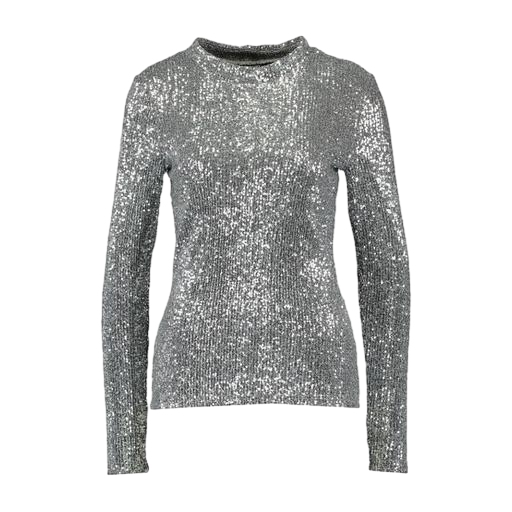
sequined blouse, silver t-shirt, long-sleeve top, white background